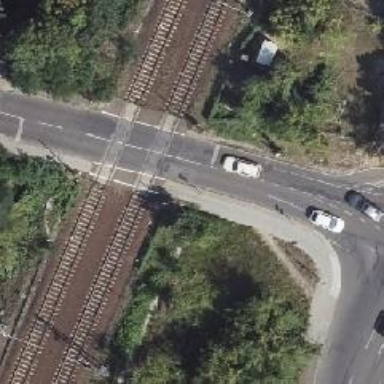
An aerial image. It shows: Level crossing with lights at the railway.